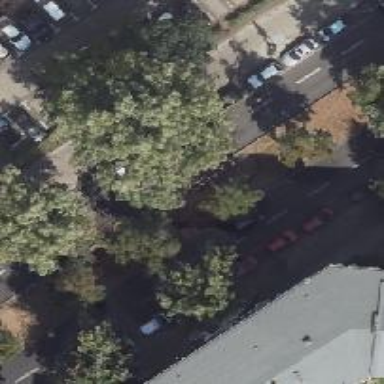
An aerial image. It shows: Deciduous broadleaved tree.